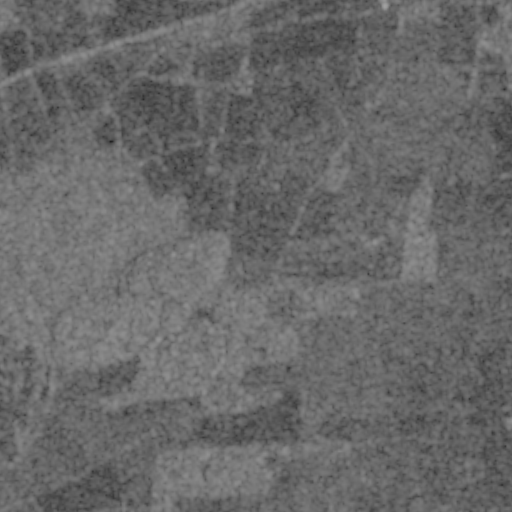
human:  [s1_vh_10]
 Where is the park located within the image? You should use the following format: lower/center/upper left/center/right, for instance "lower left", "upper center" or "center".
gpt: The park is located in the lower left of the image.
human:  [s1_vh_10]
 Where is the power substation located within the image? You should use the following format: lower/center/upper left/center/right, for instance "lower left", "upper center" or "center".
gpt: The power substation is located in the upper right of the image.
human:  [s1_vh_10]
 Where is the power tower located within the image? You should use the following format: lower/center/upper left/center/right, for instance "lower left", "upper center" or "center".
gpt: The power tower is located in the upper right of the image.
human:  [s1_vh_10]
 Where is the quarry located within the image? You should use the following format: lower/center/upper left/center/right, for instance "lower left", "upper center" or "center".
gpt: There is no quarry in the image.

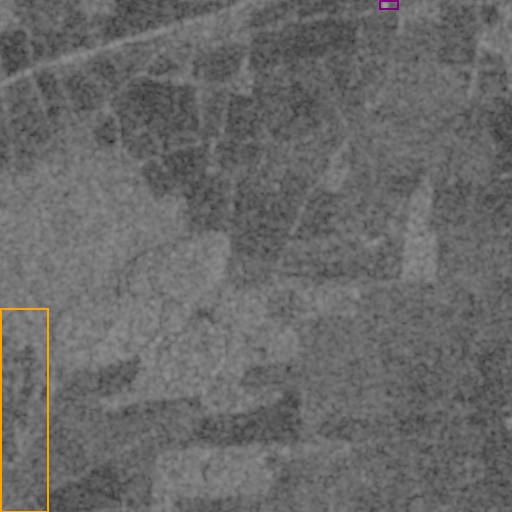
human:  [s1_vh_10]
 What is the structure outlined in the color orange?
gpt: The structure outlined in orange is a park.
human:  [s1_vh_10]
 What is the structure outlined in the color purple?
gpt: The structure outlined in purple is a power substation.
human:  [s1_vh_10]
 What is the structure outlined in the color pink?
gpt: There is no pink outline.